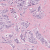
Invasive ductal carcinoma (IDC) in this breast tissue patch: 1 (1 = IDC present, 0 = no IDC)